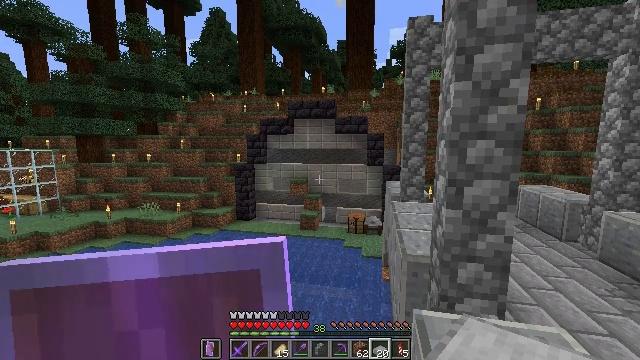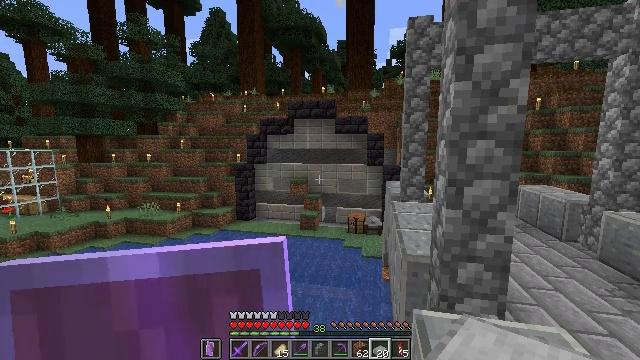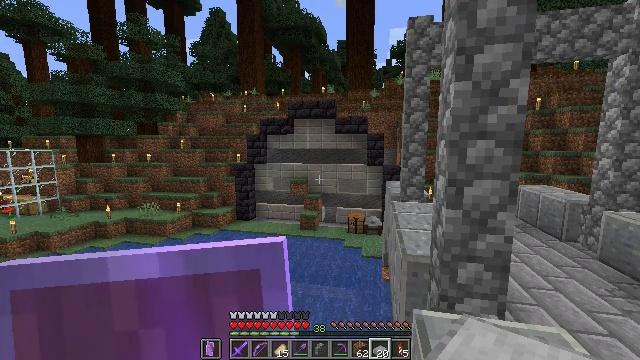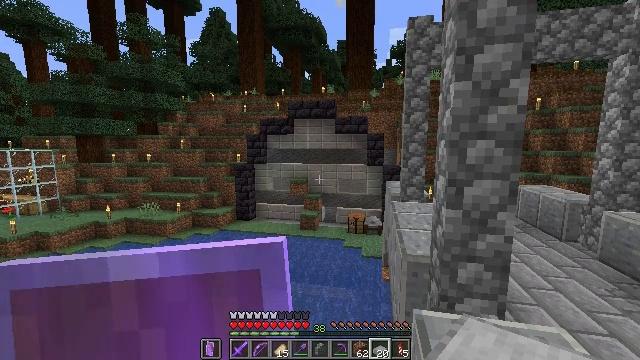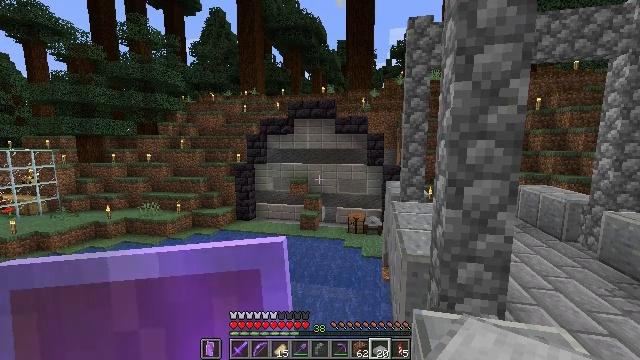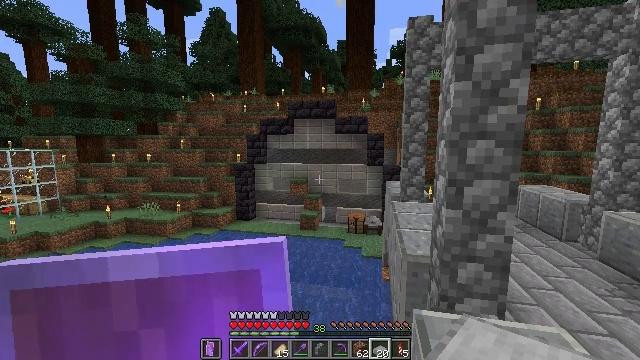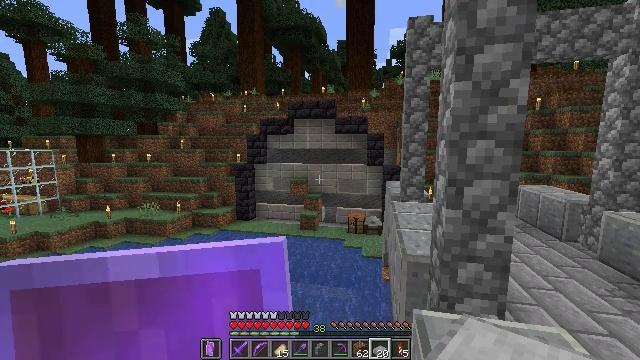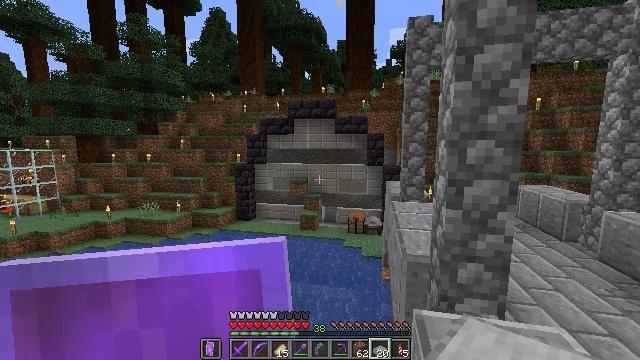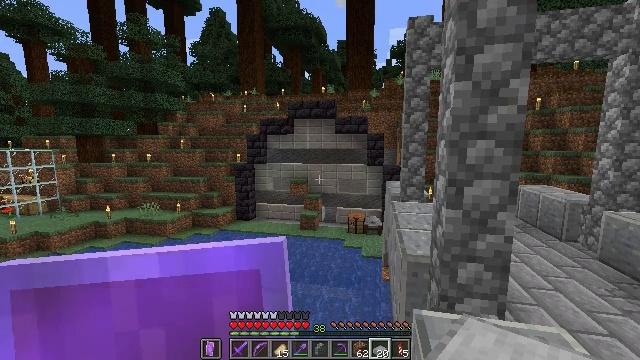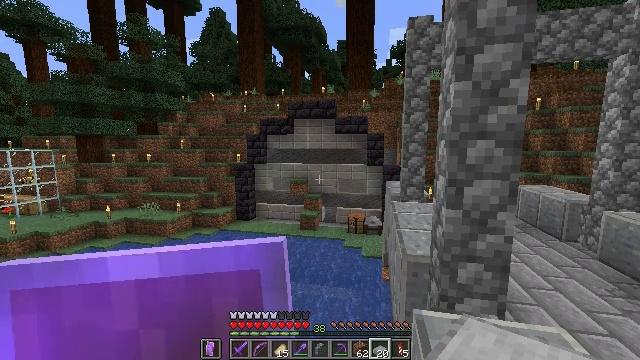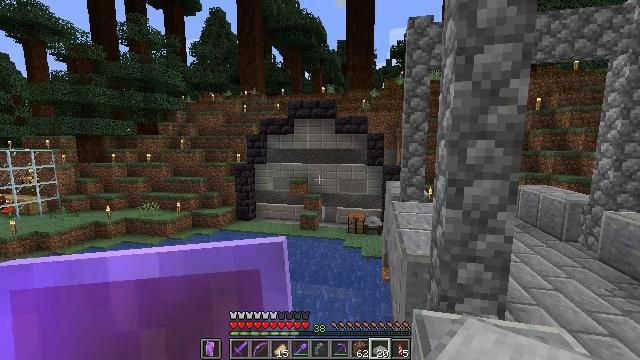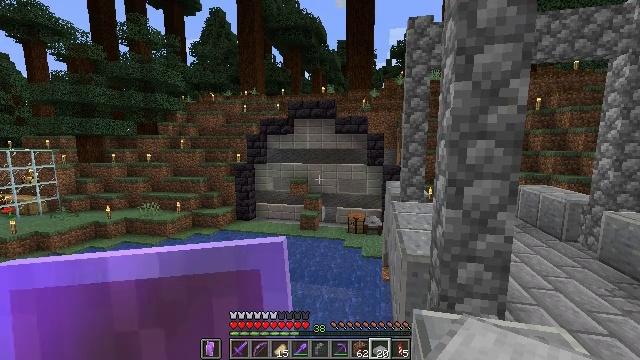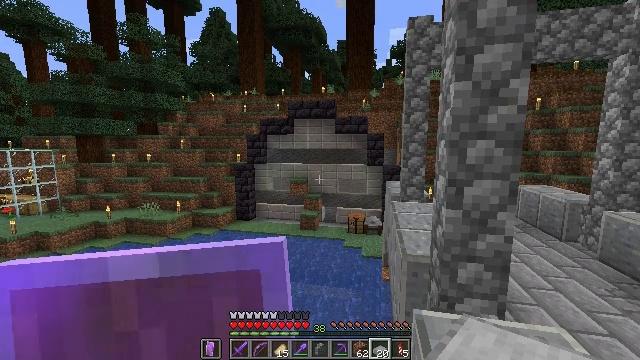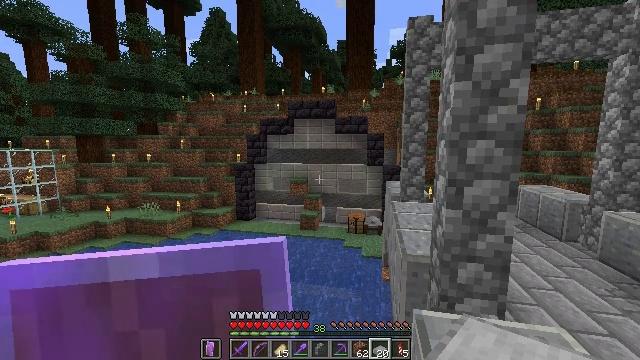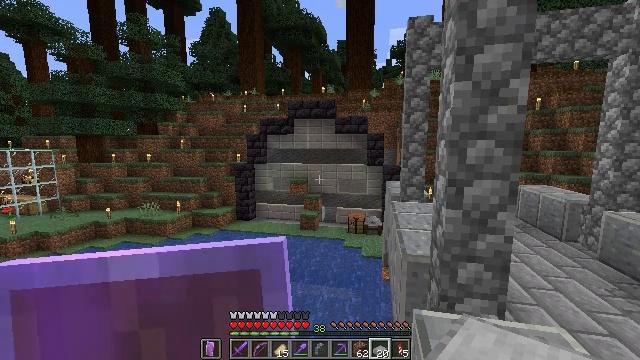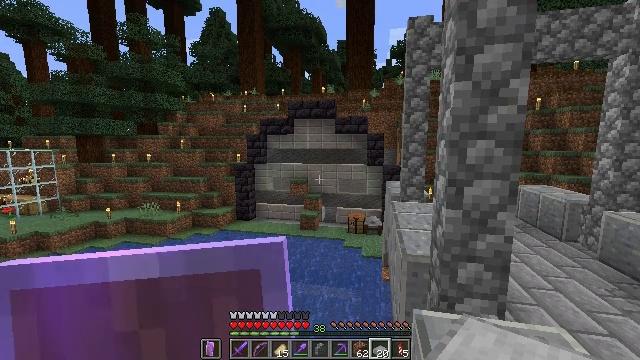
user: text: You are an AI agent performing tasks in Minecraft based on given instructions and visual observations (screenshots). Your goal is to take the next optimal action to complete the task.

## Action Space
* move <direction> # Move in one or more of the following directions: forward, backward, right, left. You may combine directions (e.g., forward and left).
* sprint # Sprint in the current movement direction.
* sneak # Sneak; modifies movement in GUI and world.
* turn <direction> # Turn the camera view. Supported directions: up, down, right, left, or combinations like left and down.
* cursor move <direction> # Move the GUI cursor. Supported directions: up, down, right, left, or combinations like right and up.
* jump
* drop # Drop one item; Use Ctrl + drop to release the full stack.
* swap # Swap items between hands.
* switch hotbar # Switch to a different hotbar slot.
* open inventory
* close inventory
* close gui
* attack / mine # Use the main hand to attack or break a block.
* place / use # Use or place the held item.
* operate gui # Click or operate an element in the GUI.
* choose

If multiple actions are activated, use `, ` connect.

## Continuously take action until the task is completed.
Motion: motion action
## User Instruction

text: mine block light gray stained glass
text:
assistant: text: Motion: sneak
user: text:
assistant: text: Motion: sneak
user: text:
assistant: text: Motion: sneak
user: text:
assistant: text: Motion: sneak
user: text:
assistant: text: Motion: sneak
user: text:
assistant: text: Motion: sneak
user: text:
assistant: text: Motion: sneak
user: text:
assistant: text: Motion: sneak
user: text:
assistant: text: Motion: sneak
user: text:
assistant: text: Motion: sneak
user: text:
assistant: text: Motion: sneak
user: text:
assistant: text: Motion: sneak
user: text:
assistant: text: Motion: sneak
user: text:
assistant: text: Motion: sneak
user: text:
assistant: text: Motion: sneak
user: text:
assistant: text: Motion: sneak
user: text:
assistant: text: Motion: sneak
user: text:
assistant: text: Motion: sneak
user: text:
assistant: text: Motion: sneak
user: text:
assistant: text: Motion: sneak
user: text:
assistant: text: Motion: sneak
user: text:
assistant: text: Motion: sneak
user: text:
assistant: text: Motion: sneak
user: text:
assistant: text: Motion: sneak
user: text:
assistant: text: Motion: sneak
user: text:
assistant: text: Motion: sneak
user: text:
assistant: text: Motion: sneak
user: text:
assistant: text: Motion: sneak
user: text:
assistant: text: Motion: sneak
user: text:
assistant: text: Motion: sneak